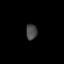
Tissue: lung
Cell type: B cells
Senescence score: 0.2032
Nuclear area (px): 171
Mean DAPI intensity: 71.363